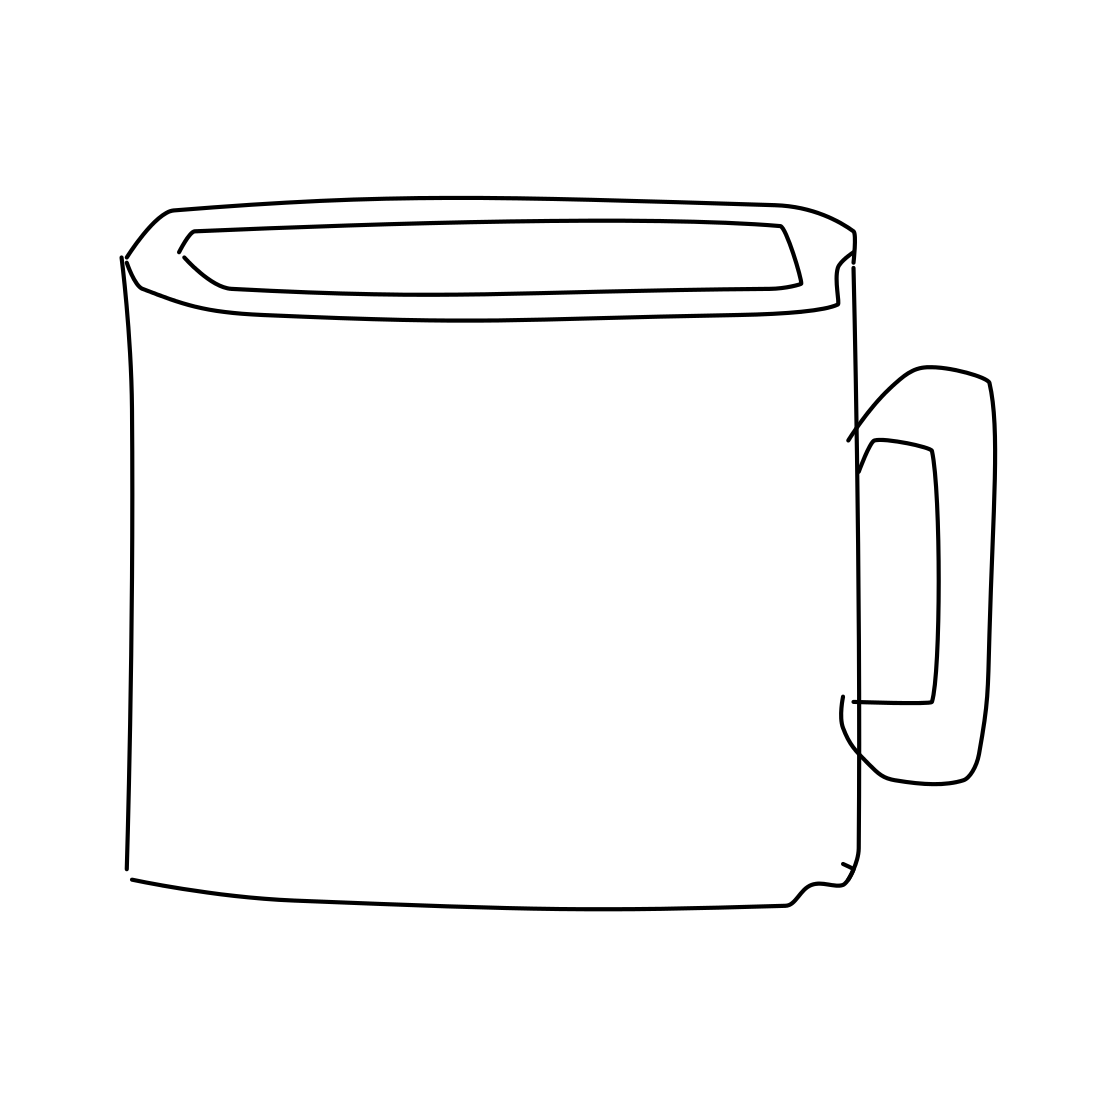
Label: cup